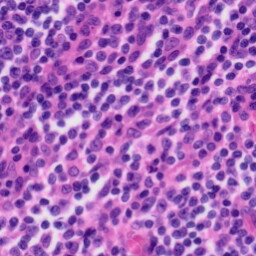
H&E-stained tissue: Tonsil